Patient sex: F
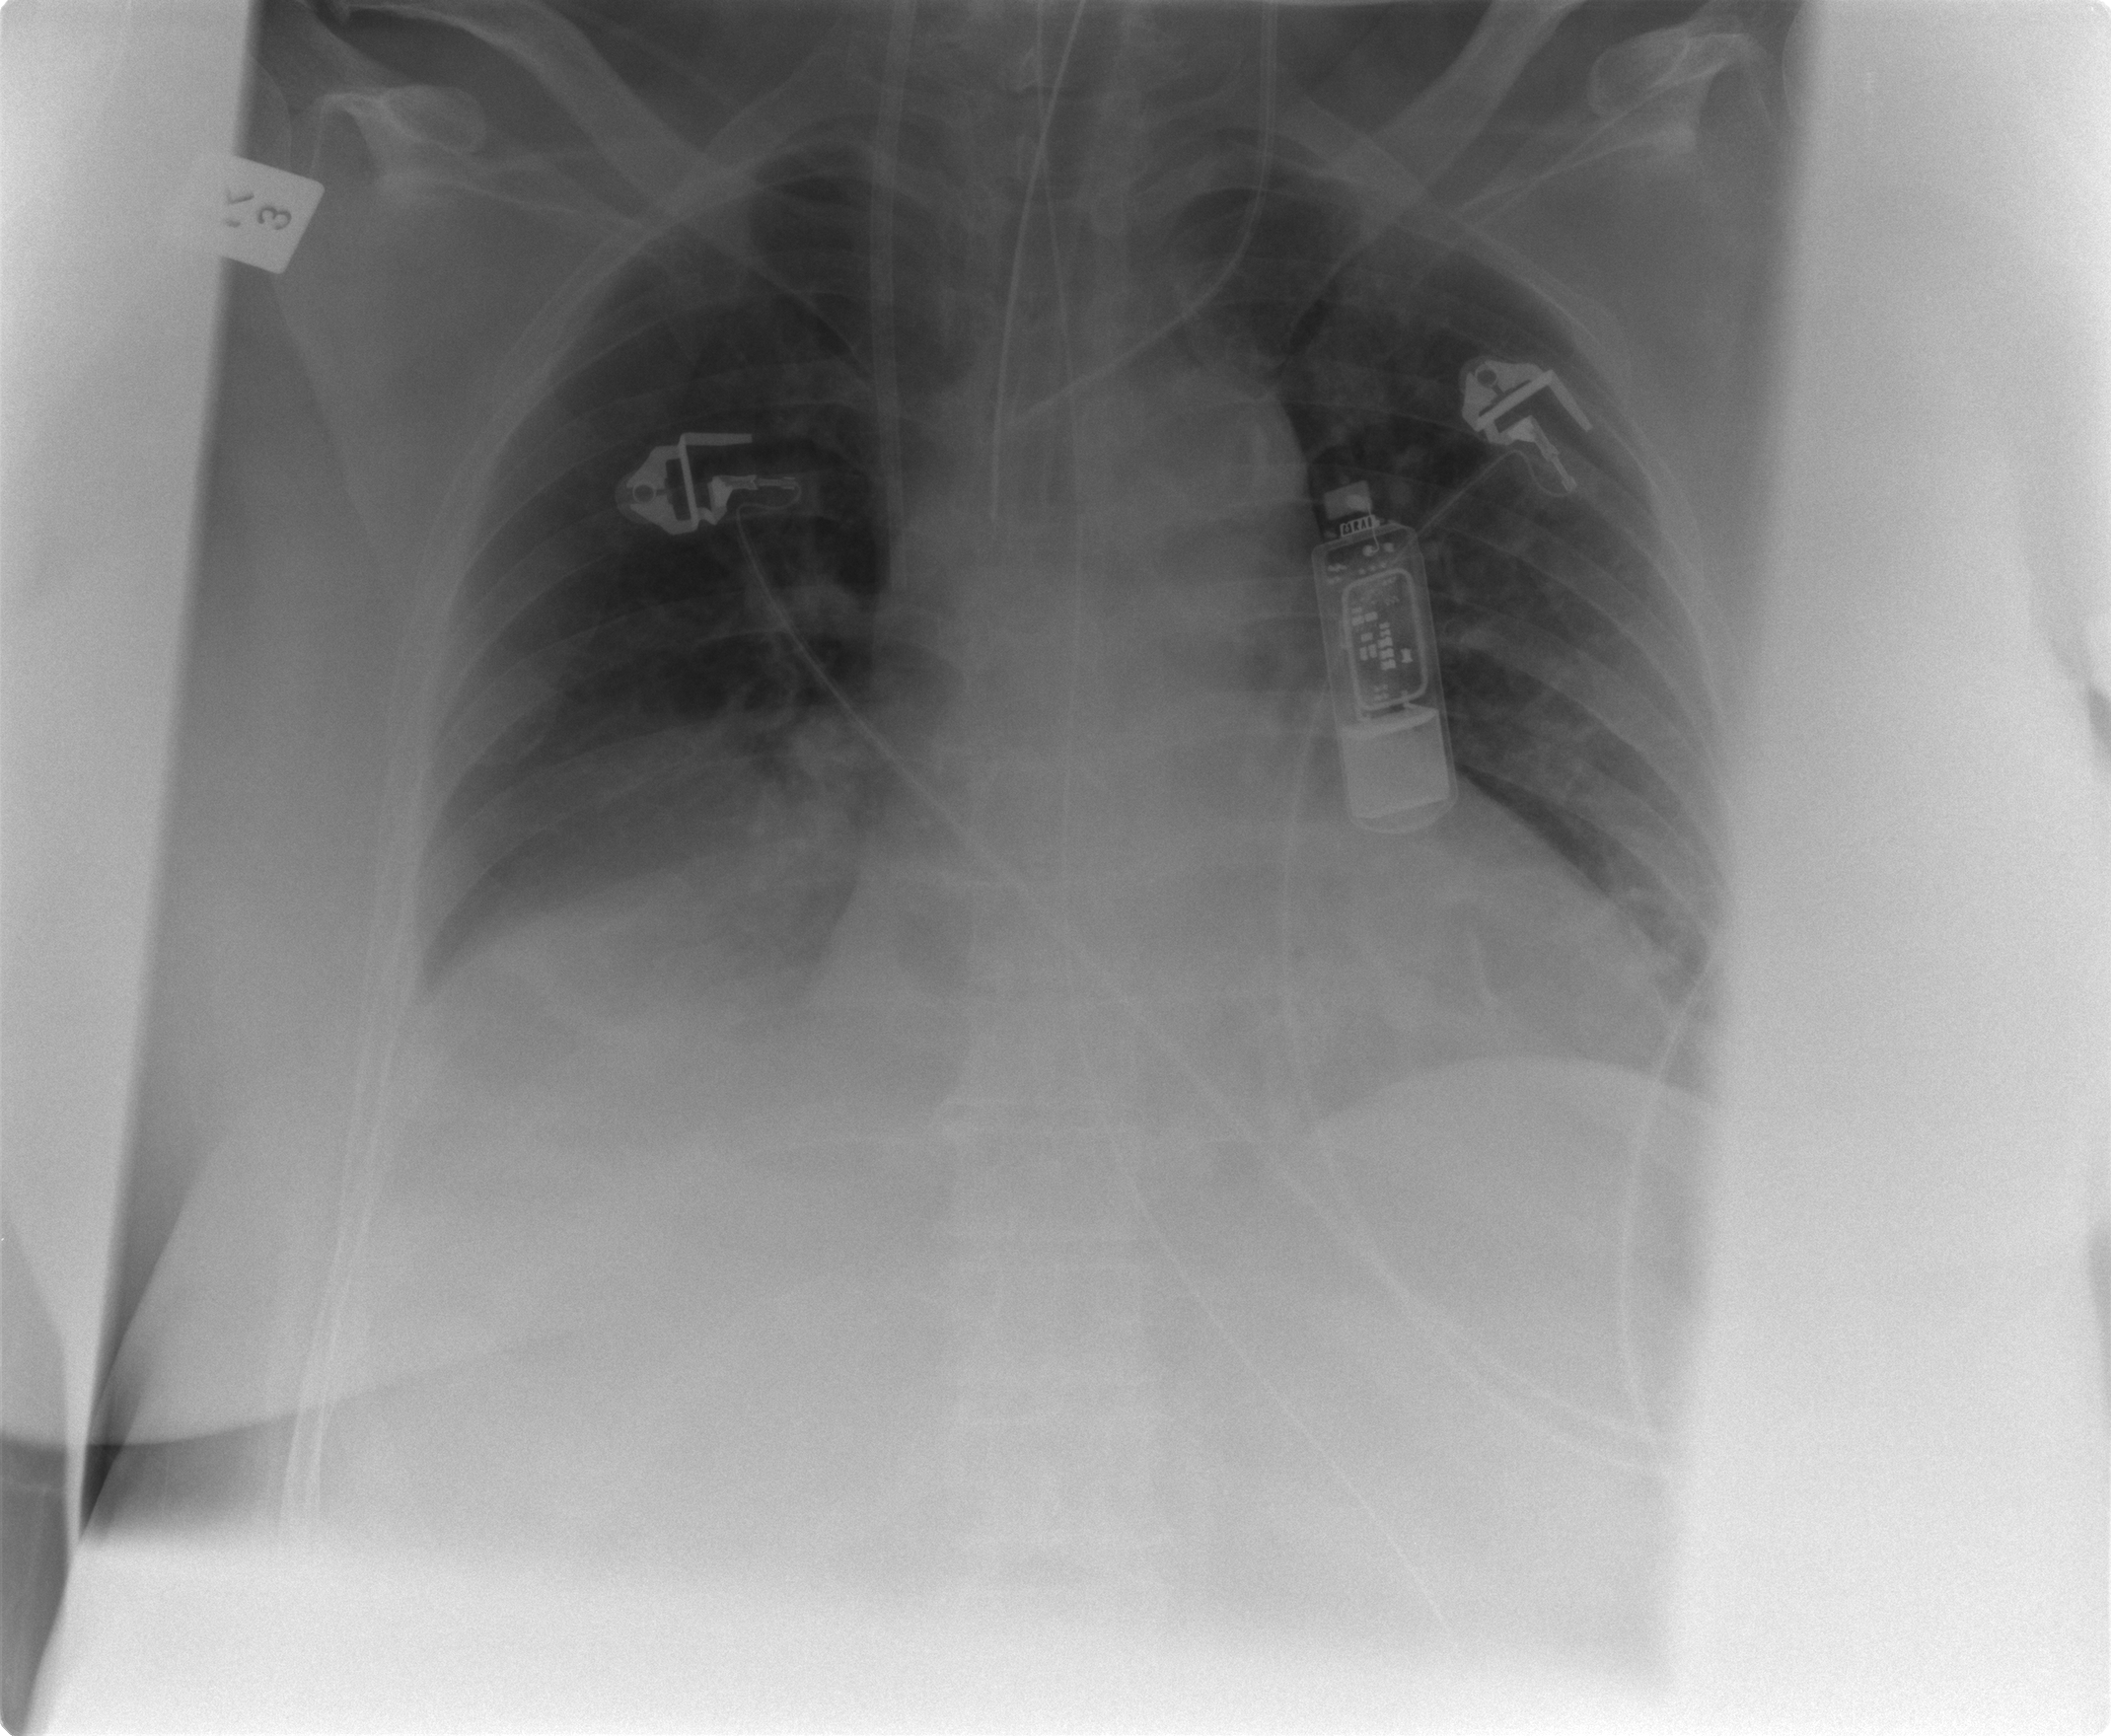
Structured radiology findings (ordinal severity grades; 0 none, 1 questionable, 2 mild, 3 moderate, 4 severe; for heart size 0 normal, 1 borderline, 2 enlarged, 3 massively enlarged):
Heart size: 0
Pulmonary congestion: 0
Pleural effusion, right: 2
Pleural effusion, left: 1
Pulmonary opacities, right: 0
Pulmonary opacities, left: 0
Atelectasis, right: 2
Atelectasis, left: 2